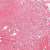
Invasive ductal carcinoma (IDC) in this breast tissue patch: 0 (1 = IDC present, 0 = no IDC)